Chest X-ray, PA view. Patient: 56 years old, sex F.
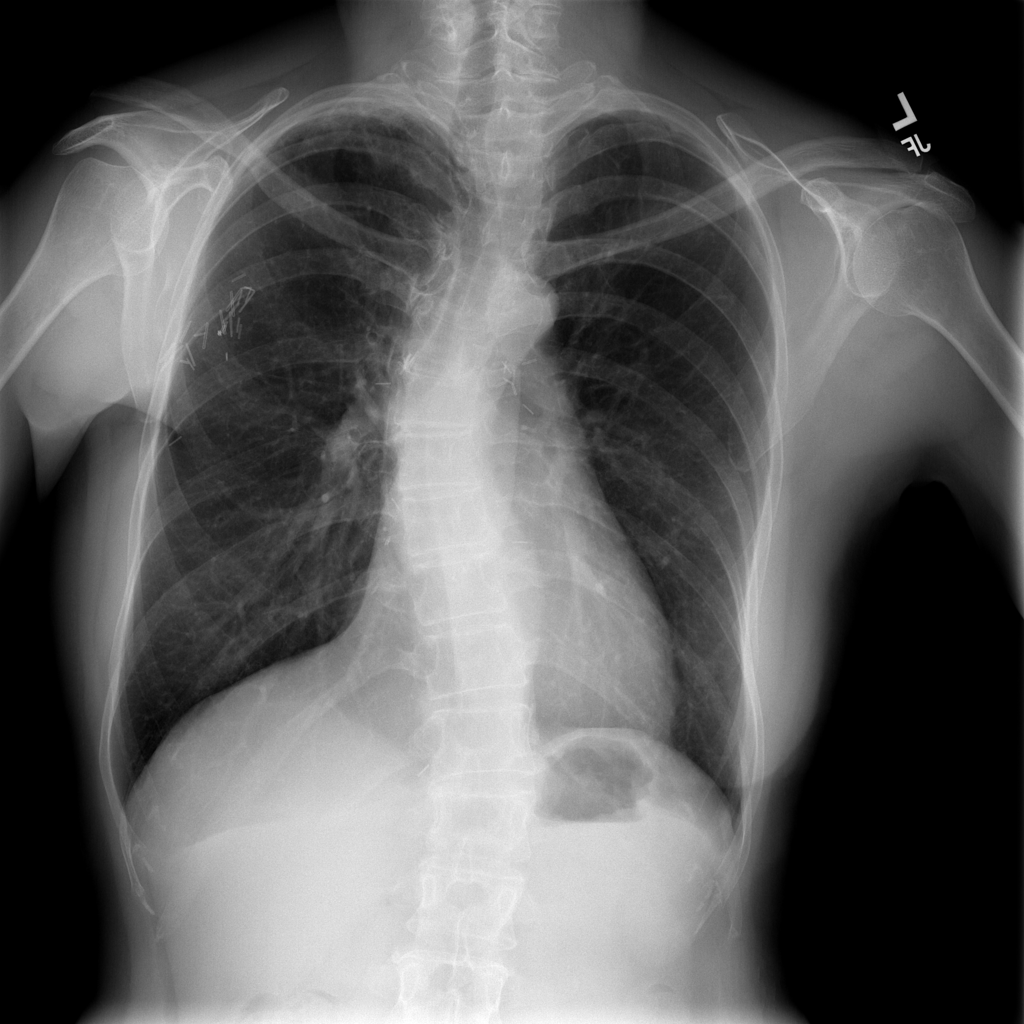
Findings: No Finding